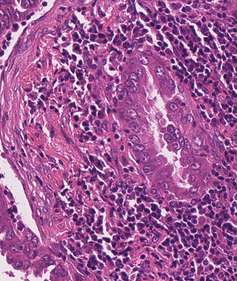
Tumor epithelial tissue: yes
Tumor-associated stroma tissue: yes
Normal tissue: no